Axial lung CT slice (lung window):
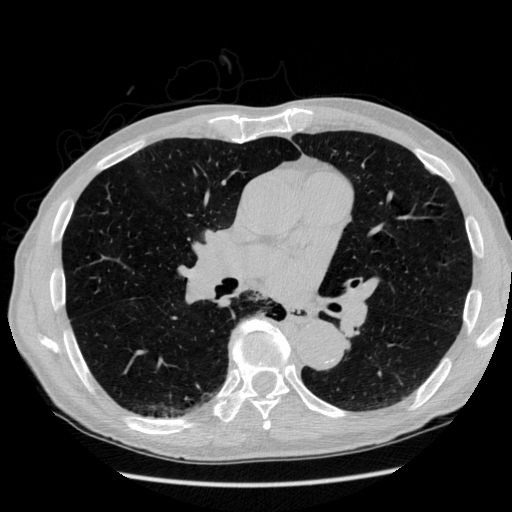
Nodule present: no